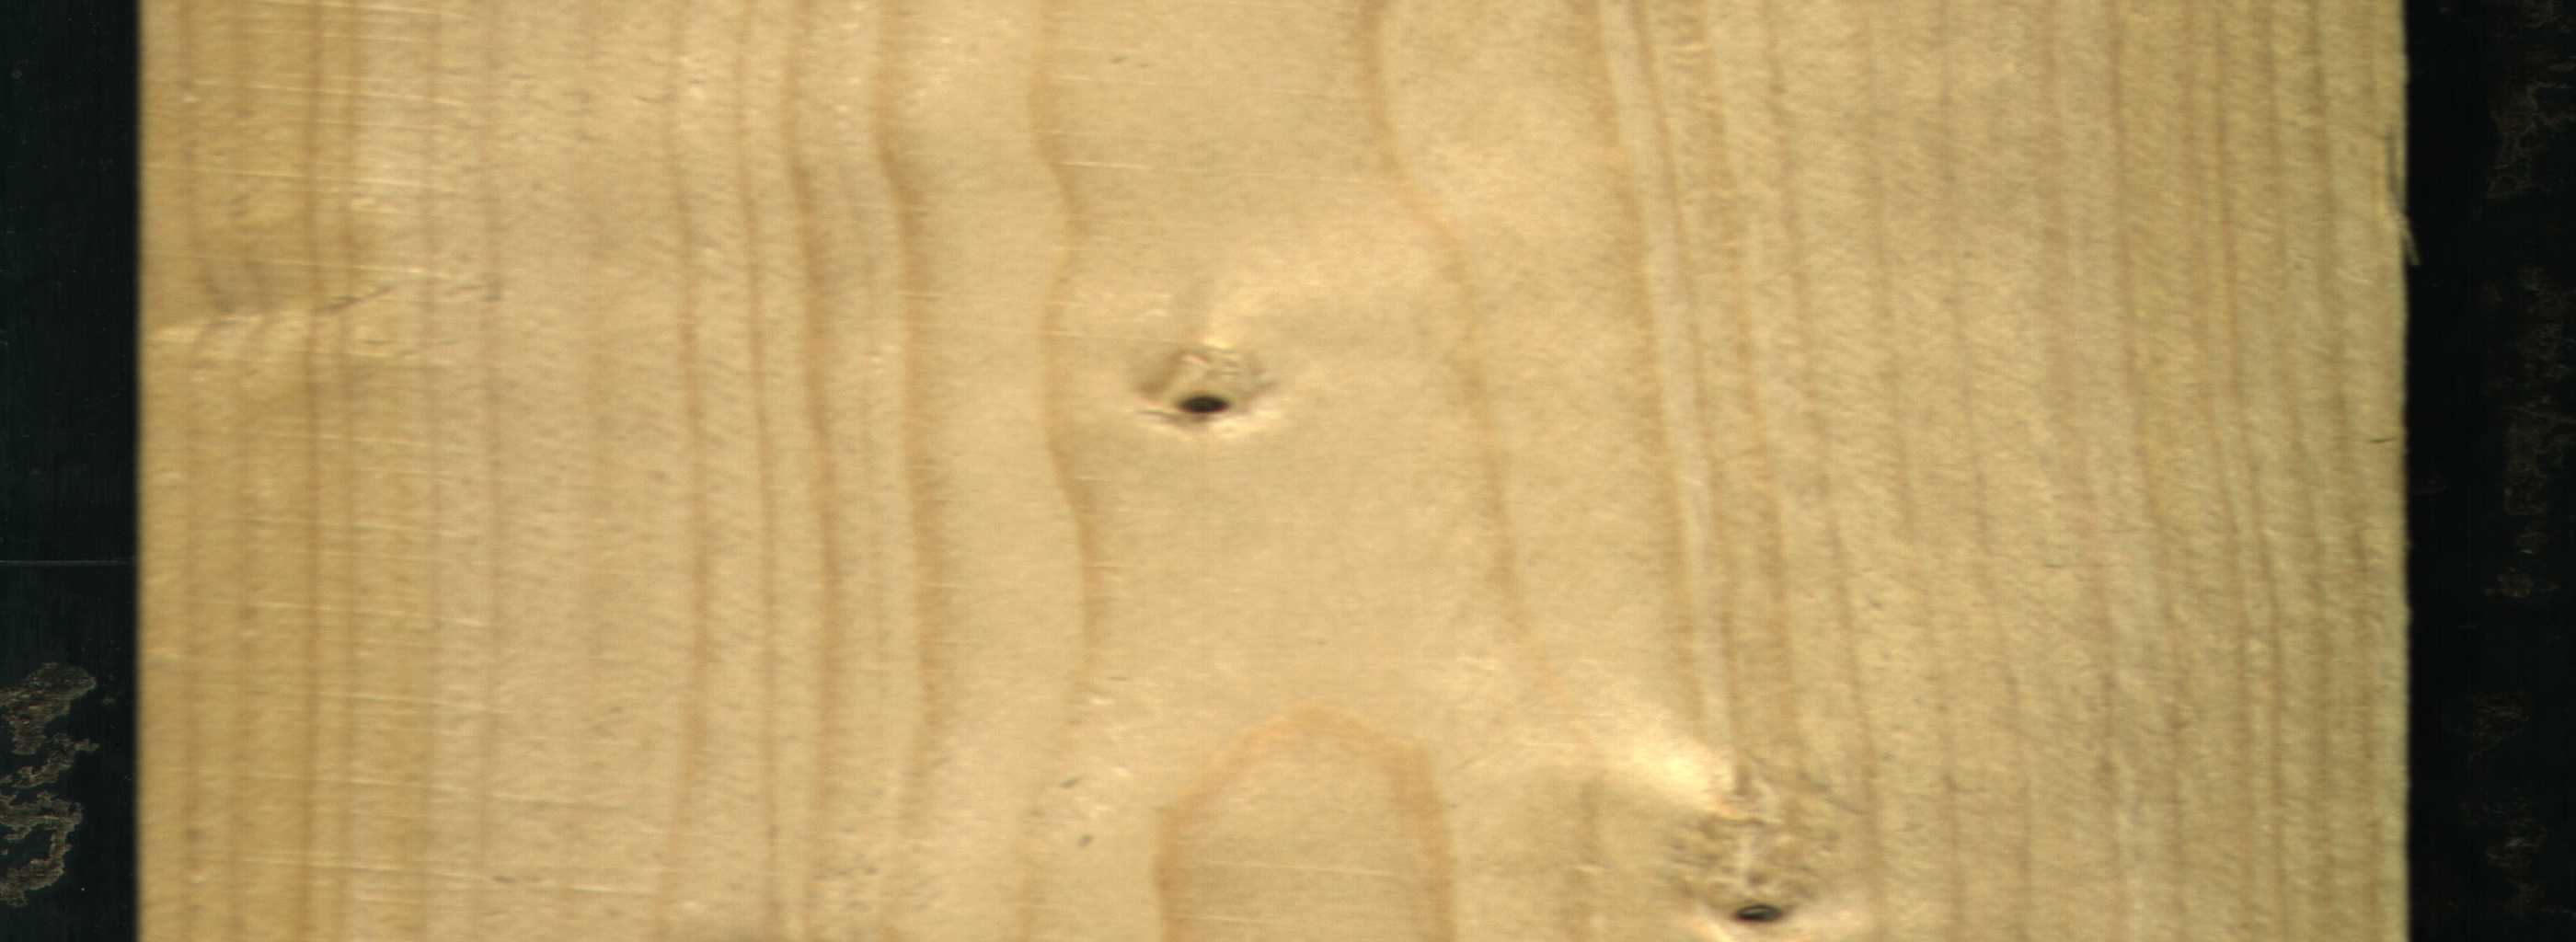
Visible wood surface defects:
Dead_Knot
Live_Knot